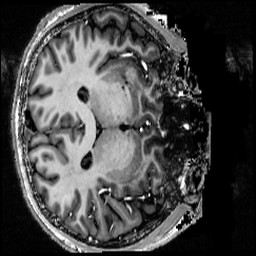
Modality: T1w
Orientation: axial
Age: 23
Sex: male